Field crop: maize
Growth stage: 2
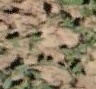
Species: convolvulus